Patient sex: F
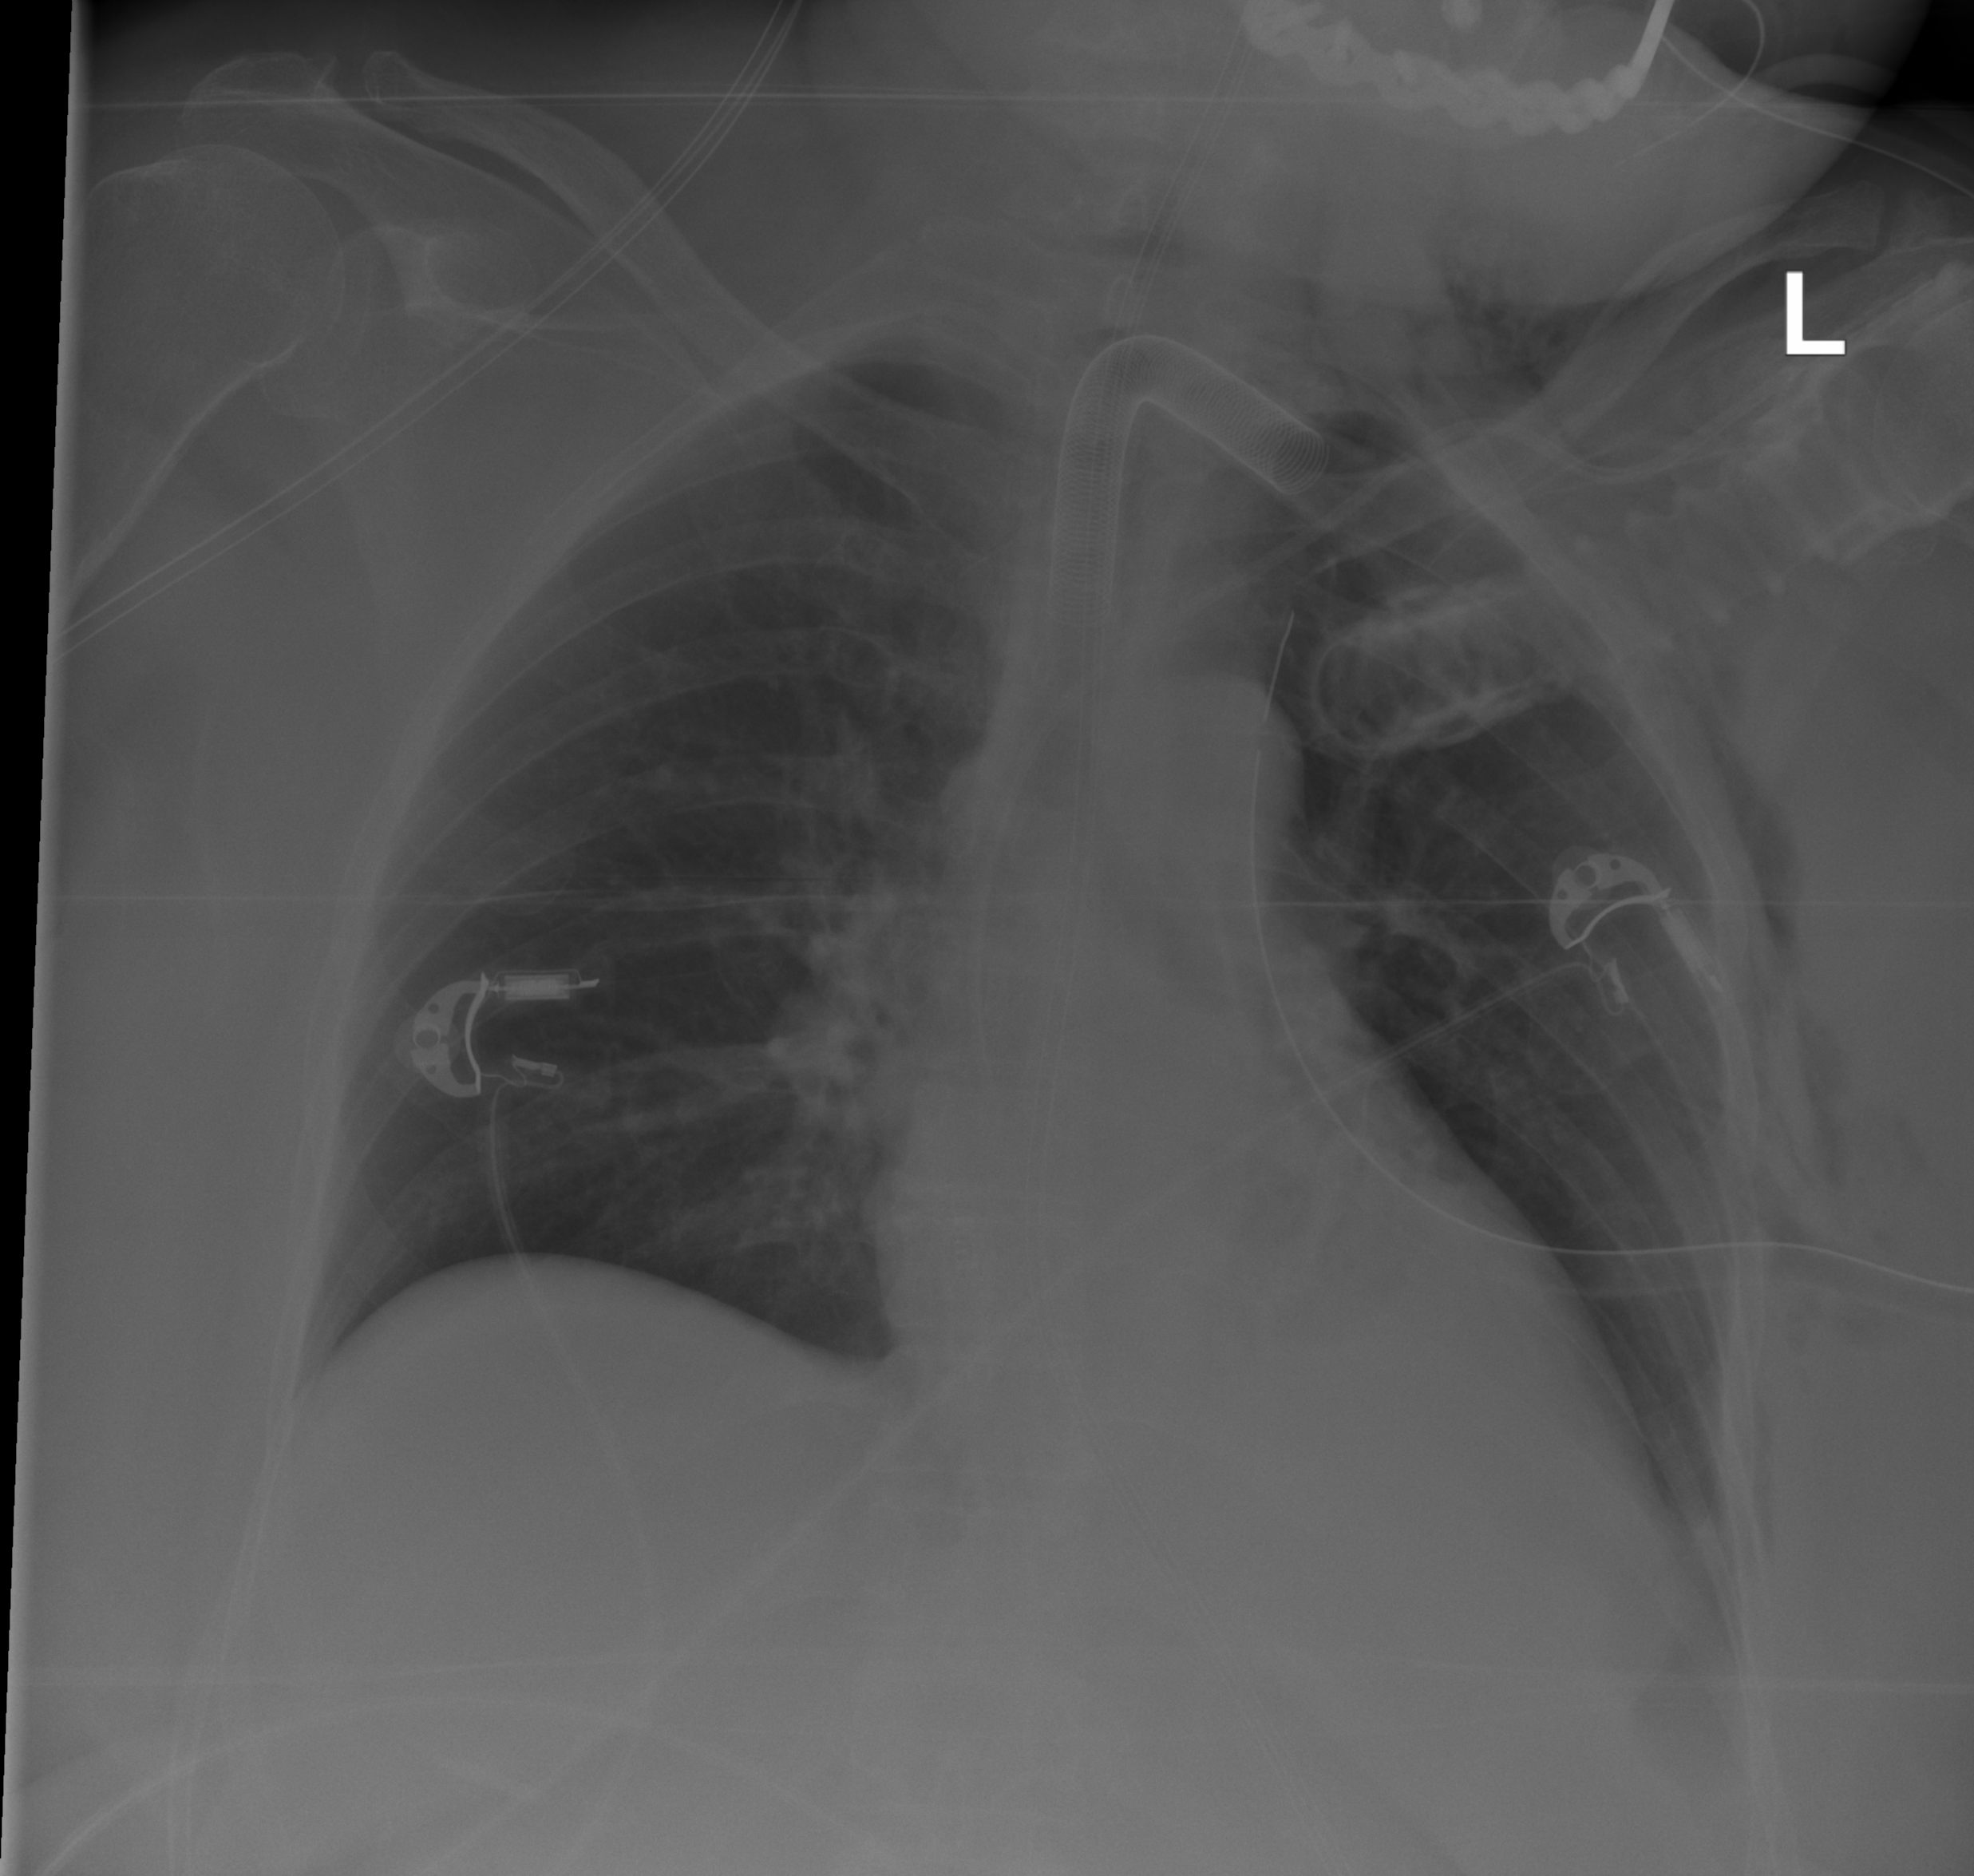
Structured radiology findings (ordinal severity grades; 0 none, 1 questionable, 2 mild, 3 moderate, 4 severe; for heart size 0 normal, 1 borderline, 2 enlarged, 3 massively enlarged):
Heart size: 1
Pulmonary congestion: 0
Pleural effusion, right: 0
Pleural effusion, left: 2
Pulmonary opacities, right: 0
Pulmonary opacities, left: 0
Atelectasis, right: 0
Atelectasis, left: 0